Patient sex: M
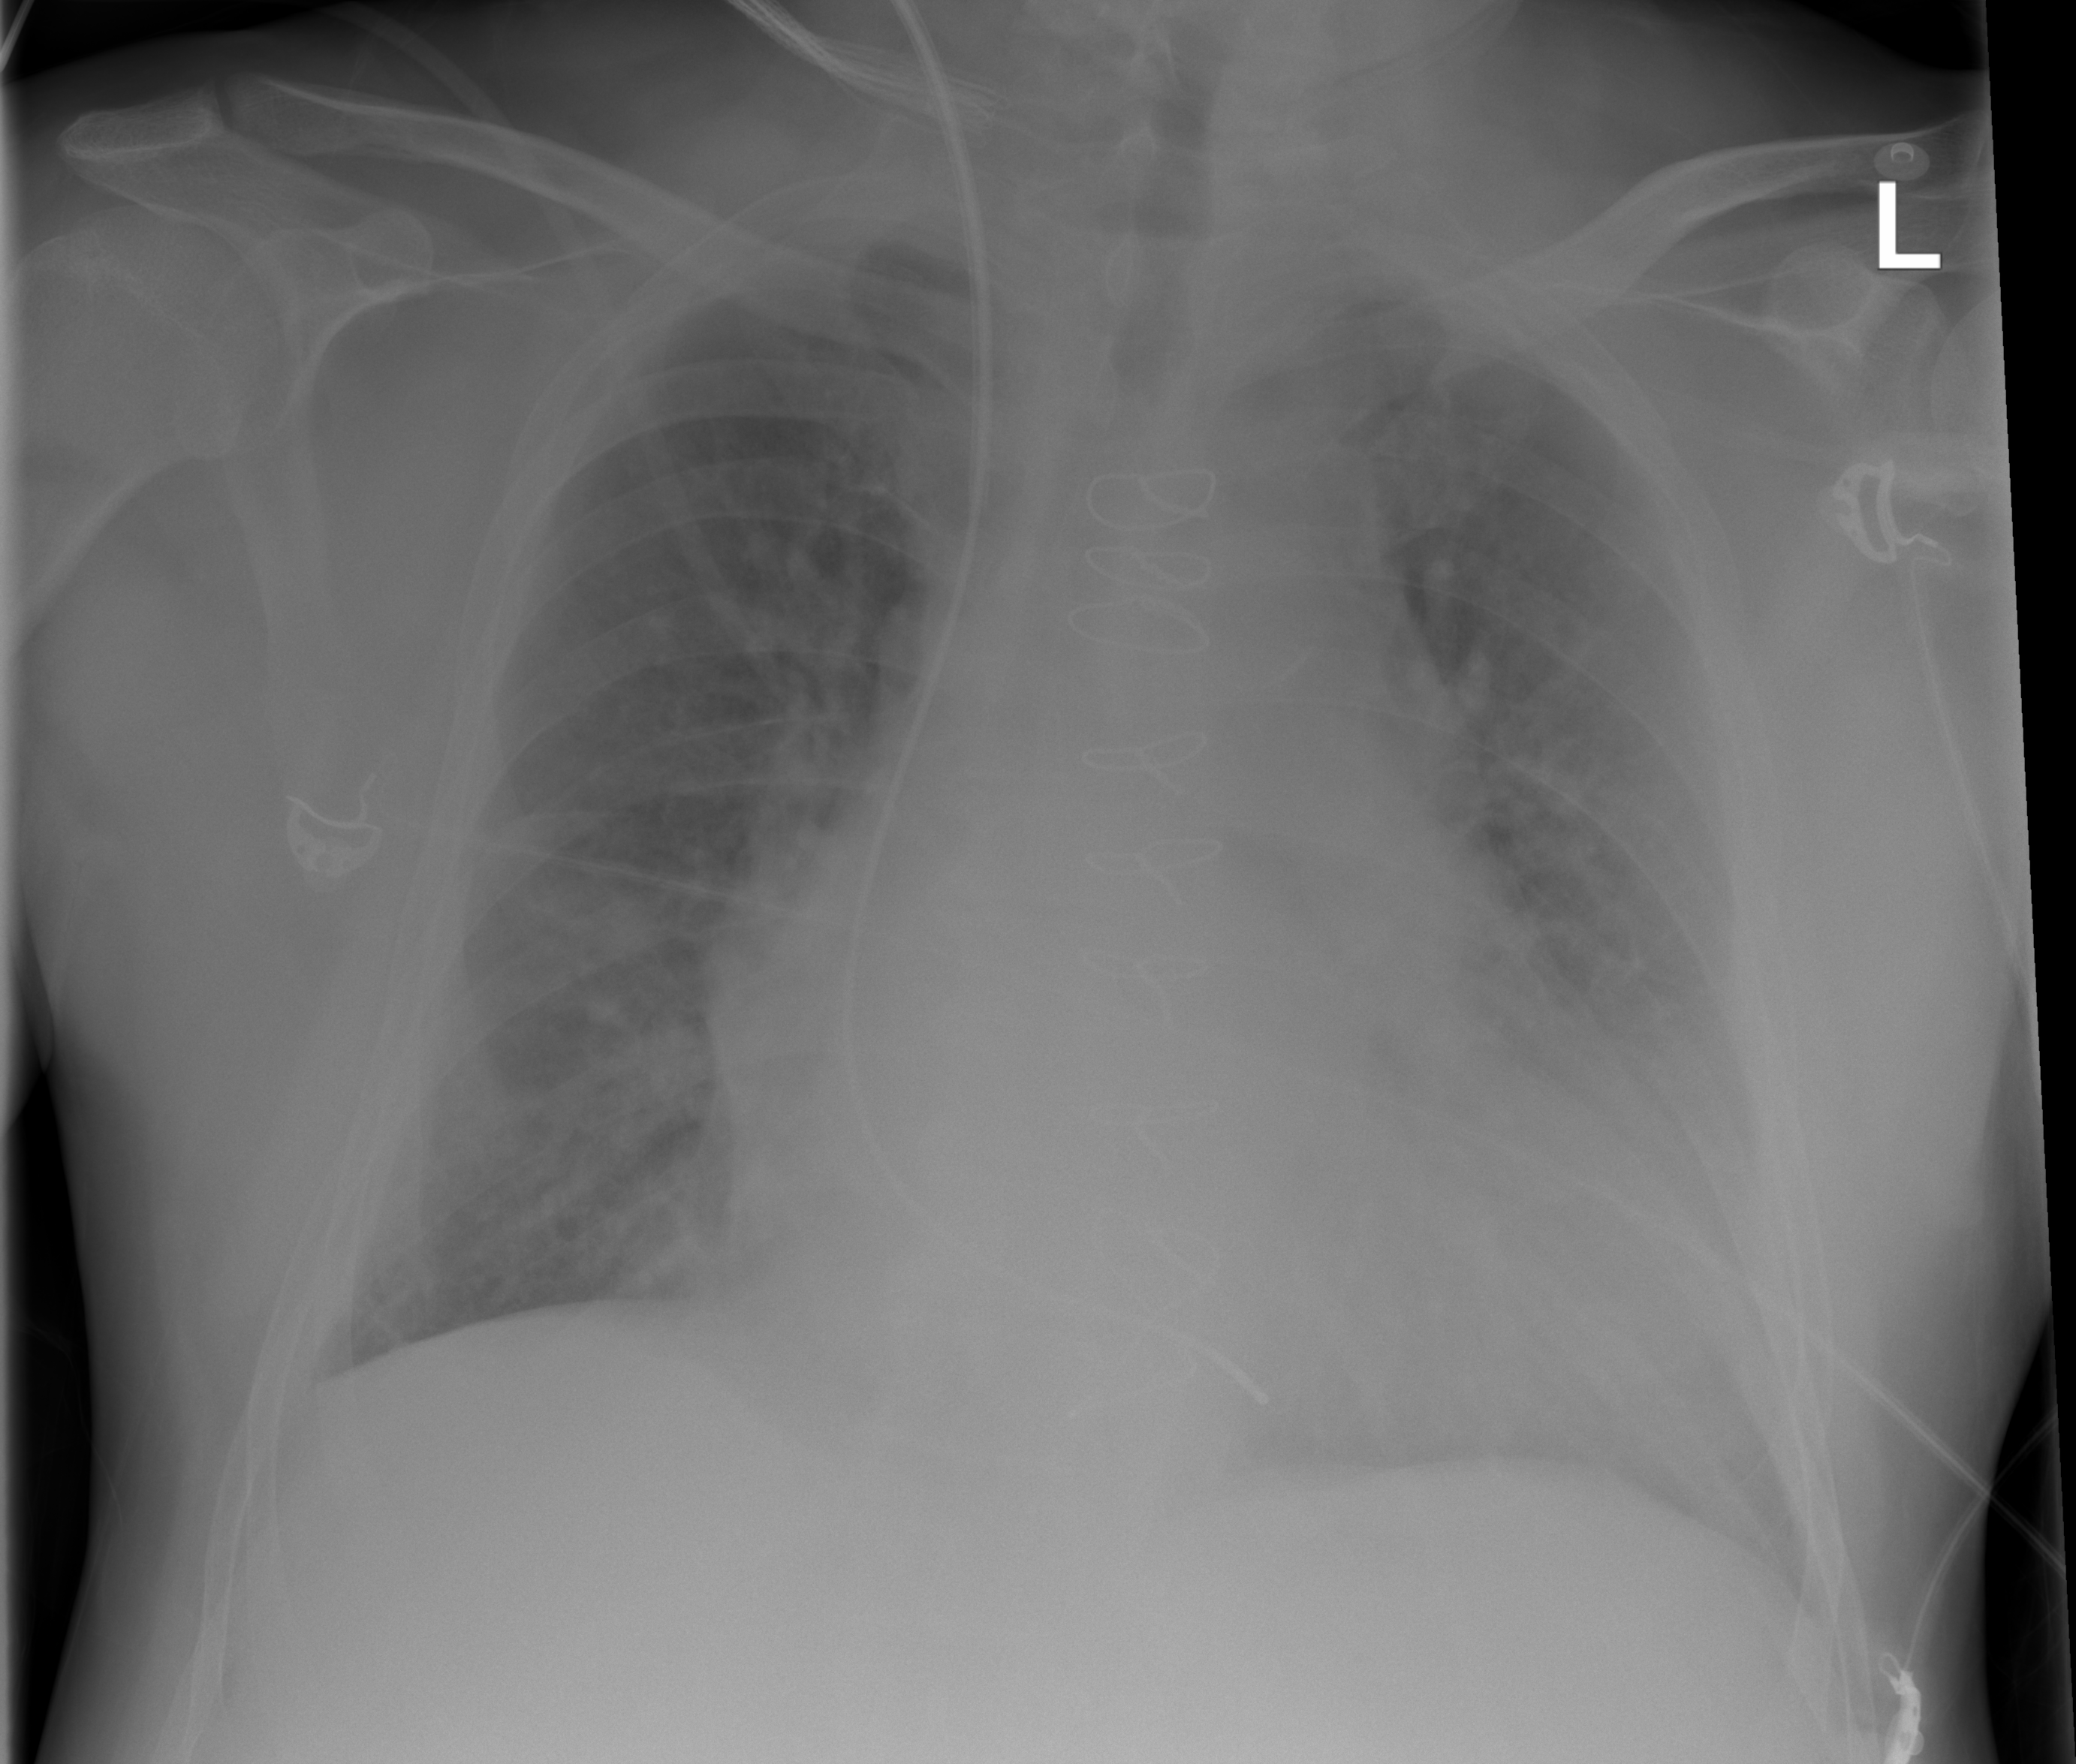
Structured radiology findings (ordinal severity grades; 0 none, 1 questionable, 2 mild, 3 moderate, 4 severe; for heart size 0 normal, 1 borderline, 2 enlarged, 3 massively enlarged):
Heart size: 2
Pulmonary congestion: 2
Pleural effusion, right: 1
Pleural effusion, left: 0
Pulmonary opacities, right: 0
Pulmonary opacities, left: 0
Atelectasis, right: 0
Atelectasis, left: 0